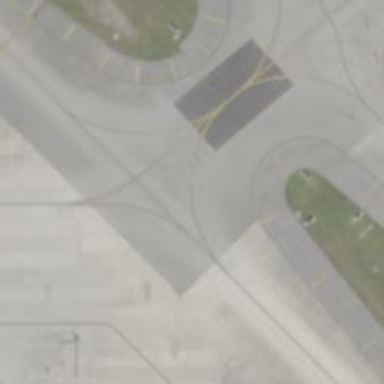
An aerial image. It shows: View of taxiway at the airport.